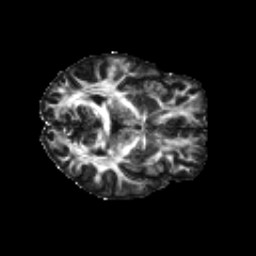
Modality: FA
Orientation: axial
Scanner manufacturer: siemens
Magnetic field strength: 3 T
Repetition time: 4.16 s
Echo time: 0.0806 s